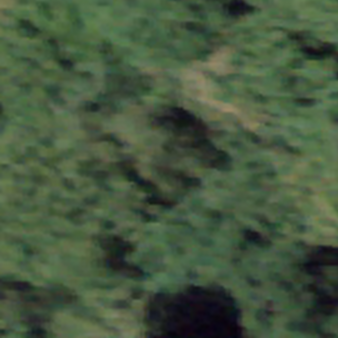
Label: other